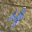
Label: 4